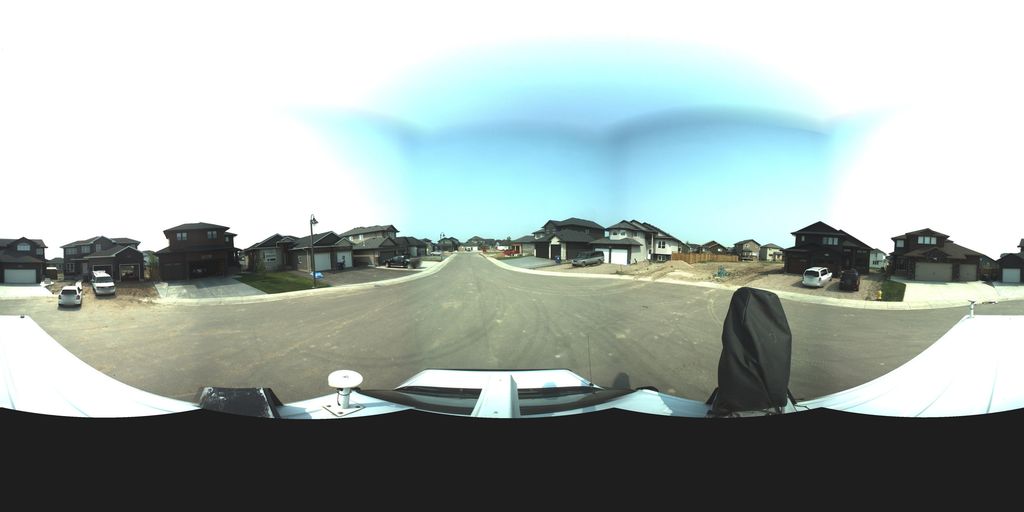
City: saskatoon